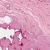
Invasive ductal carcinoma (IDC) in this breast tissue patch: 0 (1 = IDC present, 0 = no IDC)